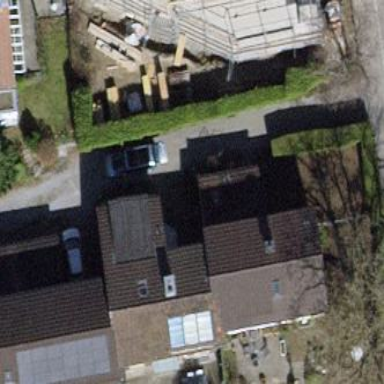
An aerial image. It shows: Building with tiled roof.